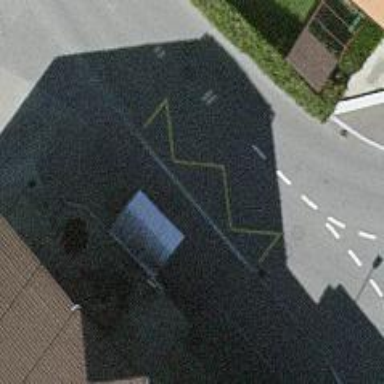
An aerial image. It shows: Left sidewalk along asphalt tertiary road.